Interaction volume radius: 10 \u00c5
Interaction volume height: 45 \u00c5
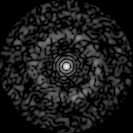
Disorder parameter: 0.839